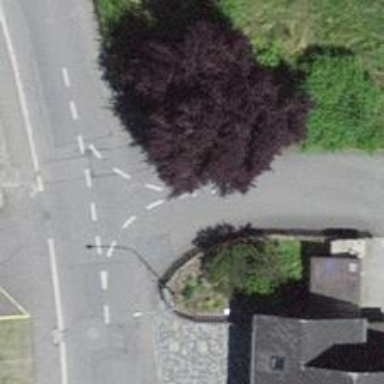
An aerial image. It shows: Smooth asphalt road in residential area.